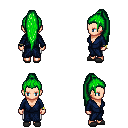
a pixel art fantasy rpg character, female body template, human, light skin, blue robe, white pants, green extra-long topknot hairstyle, bracelets, gray slippers, four views (front, back, left, right), 2x2 character sprite sheet, small pixel art, hard edges, no anti-aliasing